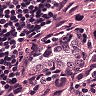
Metastatic tissue present: yes